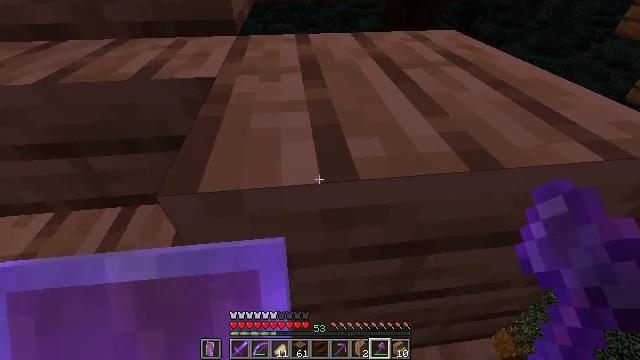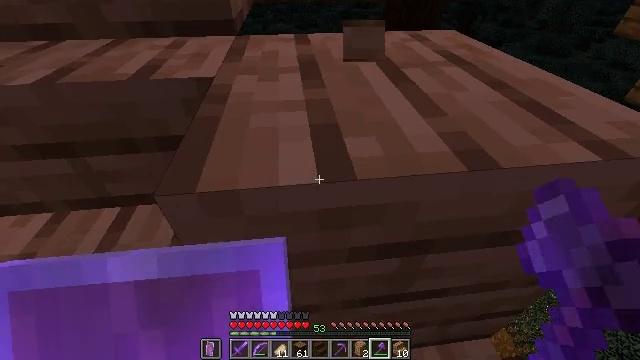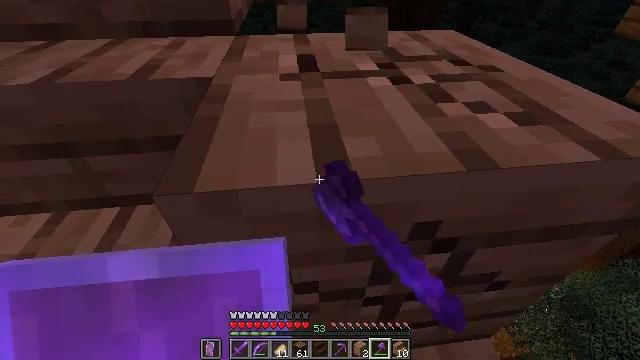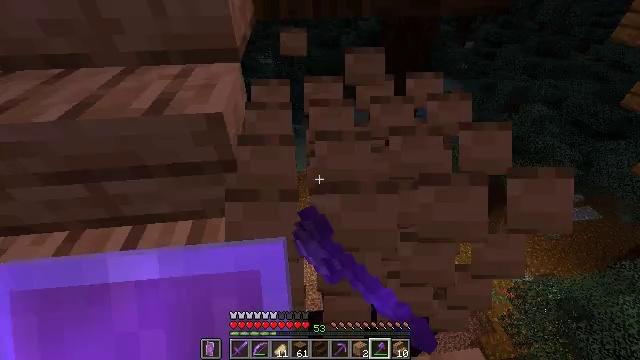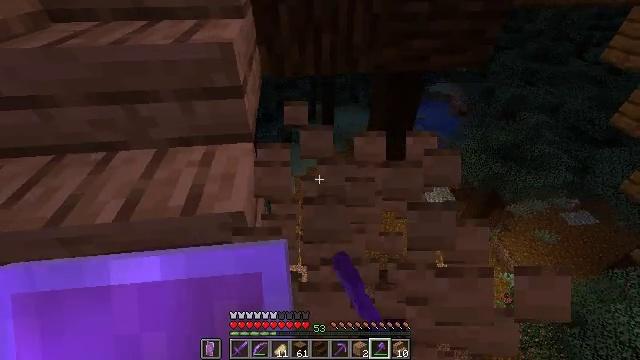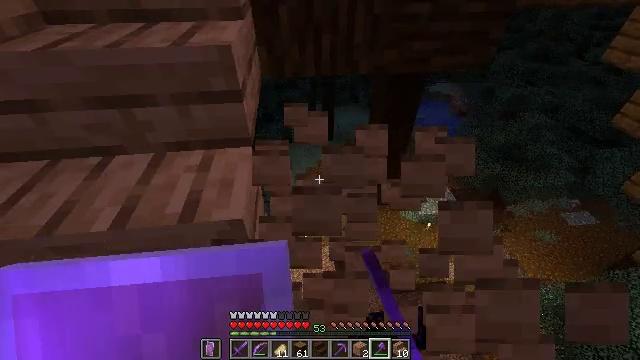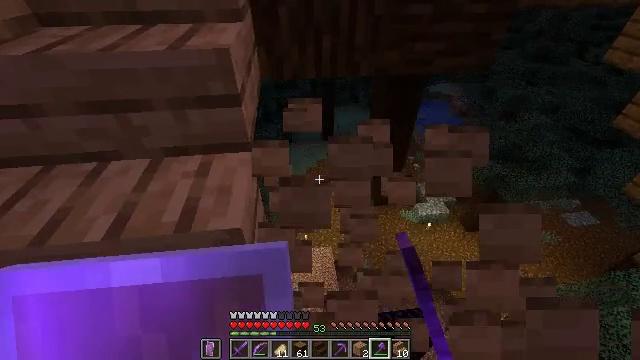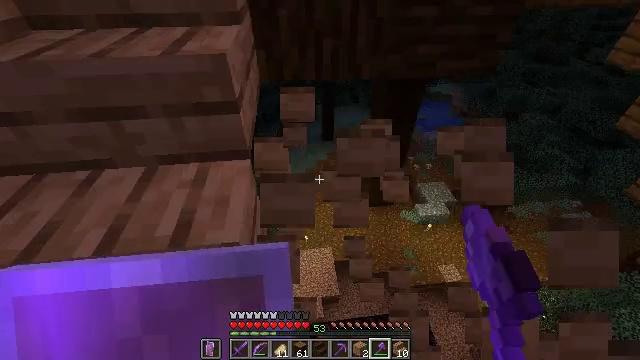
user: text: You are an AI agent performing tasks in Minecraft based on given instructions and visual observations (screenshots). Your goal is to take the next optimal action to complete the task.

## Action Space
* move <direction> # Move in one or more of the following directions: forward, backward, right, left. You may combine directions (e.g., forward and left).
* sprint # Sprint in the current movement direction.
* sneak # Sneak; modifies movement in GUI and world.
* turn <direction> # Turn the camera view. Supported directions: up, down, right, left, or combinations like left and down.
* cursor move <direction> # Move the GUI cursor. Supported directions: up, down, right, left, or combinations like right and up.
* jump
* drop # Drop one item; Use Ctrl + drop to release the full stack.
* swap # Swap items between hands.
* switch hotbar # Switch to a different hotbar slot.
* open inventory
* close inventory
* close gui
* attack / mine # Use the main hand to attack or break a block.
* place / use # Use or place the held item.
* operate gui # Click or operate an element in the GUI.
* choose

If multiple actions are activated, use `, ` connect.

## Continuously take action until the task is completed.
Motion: motion action
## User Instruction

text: Harvest jungle planks from a wall or floor.
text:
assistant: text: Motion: move forward, sneak, attack / mine
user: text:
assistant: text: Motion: move forward, sneak, attack / mine
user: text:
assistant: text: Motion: move forward, sneak, attack / mine
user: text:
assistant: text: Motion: move forward, sneak, attack / mine
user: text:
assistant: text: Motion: move forward, sneak, attack / mine
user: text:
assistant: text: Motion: move forward, sneak, attack / mine
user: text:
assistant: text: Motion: move forward, sneak, attack / mine
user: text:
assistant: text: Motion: sneak